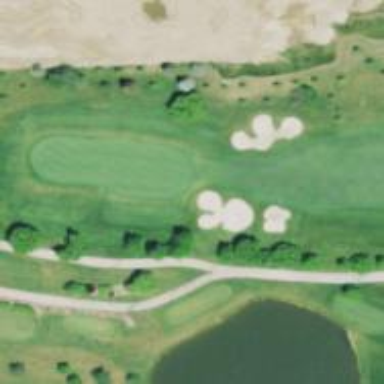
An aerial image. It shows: View of golf hole.